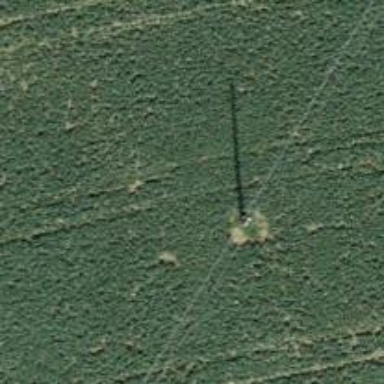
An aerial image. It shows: Power pole.